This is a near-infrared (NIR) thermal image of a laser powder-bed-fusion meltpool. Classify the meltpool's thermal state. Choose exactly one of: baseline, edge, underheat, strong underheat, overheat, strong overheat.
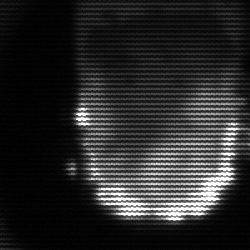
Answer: baseline